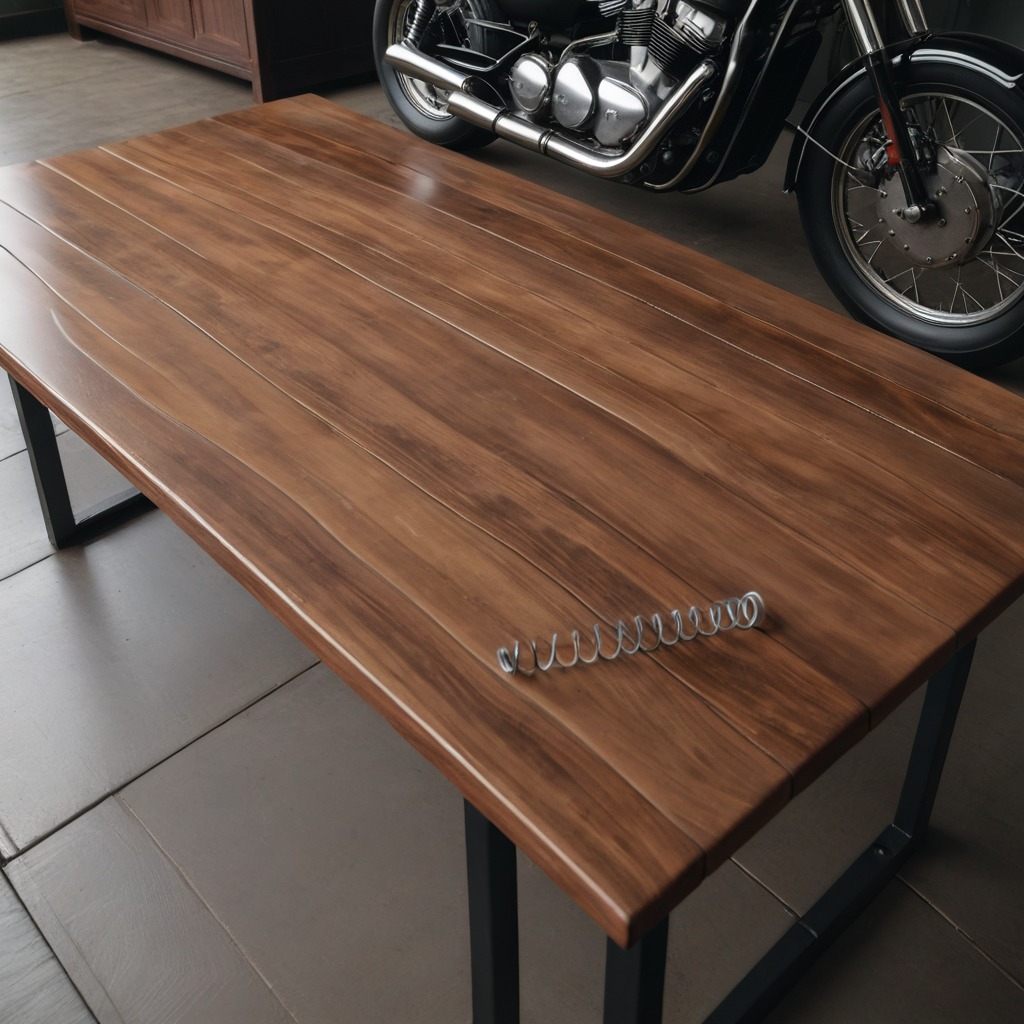
A coiled metal spring lies on the oil-spilled wooden table in a vintage motorcycle garage.